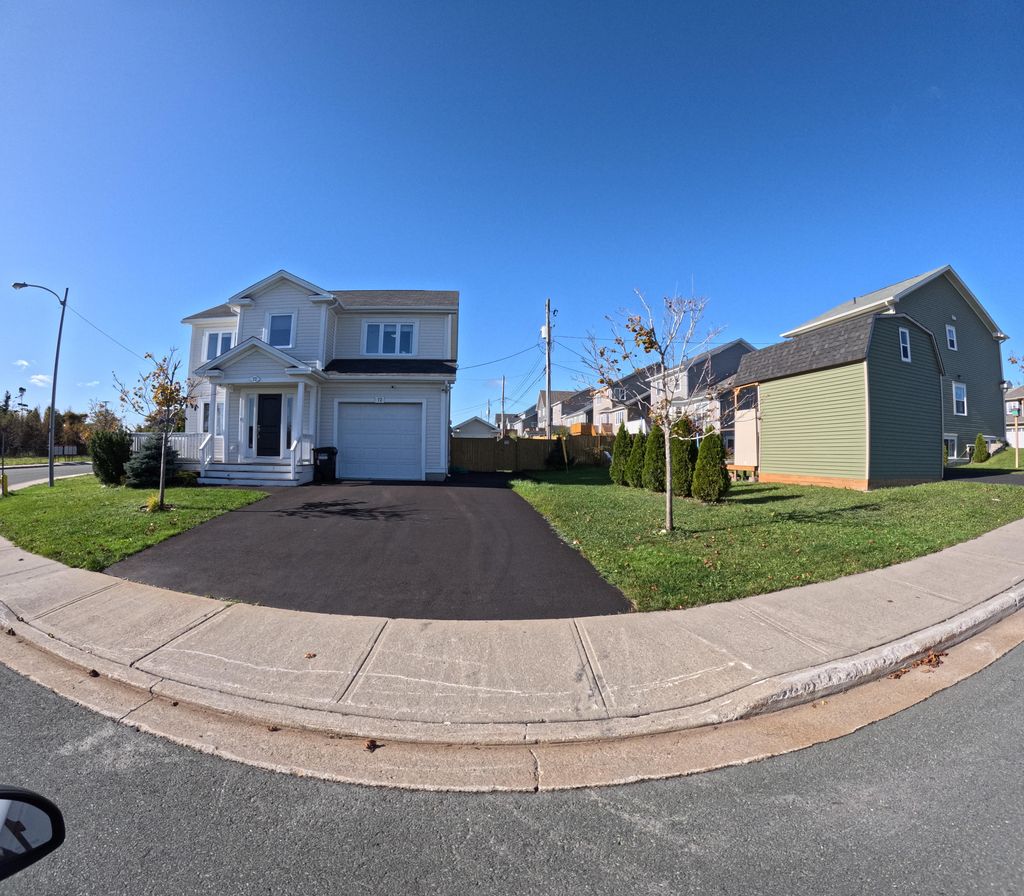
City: st_johns